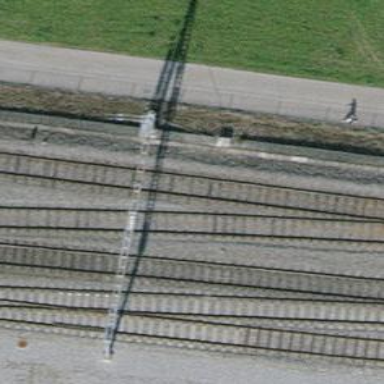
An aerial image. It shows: Siding railway track with electrified contact line.